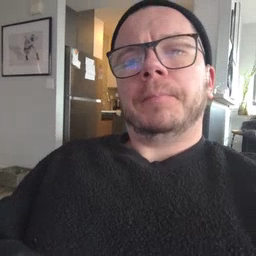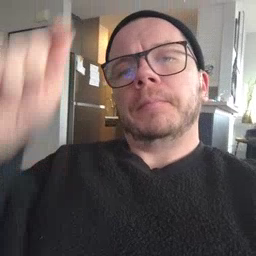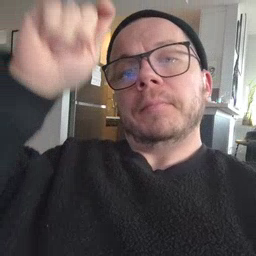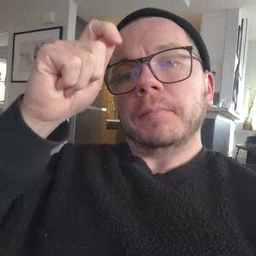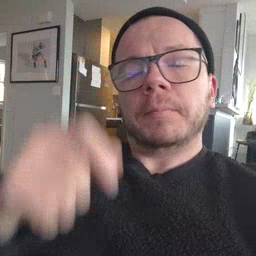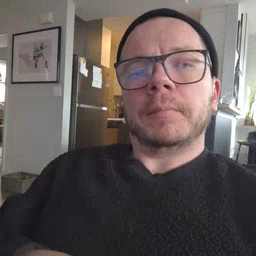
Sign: hat